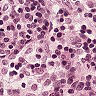
Metastatic tissue present: no